Field crop: maize
Growth stage: 2
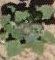
Species: chenopodium